Question: I would like to get the average of the top2 per . I need my resulting table to also have .
and come from the table p_coverage.
comes from the table p_risk.
The table p_item is a linking table between p_risk and p_coverage.
The way I thought I should build my query is: create a ranking of within each . Then take the avg top2.
However the ranking doesn't work and give wrong result. My query works if I take columns from ONE table, but as soon as I add joins between them it gives false ranking.
'''
SELECT policyid, limit1, /*pcob,*/ RANK() OVER(PARTITION BY policyid ORDER BY limit1 DESC) AS rn
FROM (SELECT policyid, limit1/*, pc.objectid ASpcob*/
FROM p_risk pr
LEFT JOIN p_item
ON pr.objectid=p_item.riskobjectid
LEFT JOIN p_coverage pc
ON p_item.objectid=pc.insuranceitemid) AS s
) AS SubQueryAlias
GROUP BY
policyid, limit1/*, pcob*/, rn
ORDER BY rn,policyid,limit1 DESC
'''
The table at the end of the picture is what I'd like to have. The first table is the result of the query of Golden Linoff

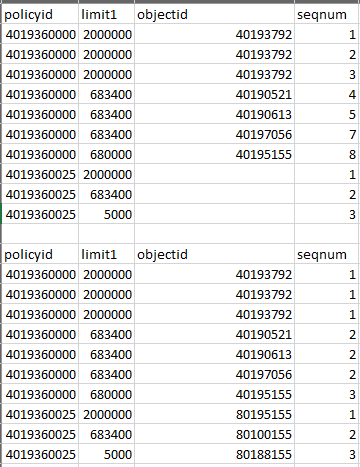
Answer: If I understand correctly, you want the 'ROW_NUMBER()' in the subquery and to aggregate and filter in the outer query:
'''
SELECT policyid, AVG(limit1) as avg_top2_limit1
FROM (SELECT policyid, limit1,
DENSE_RANK() OVER (PARTITION BY policyid ORDER BY limit1 DESC) as seqnum
FROM p_risk pr LEFT JOIN
p_item i
ON pr.objectid = i.riskobjectid LEFT JOIN
p_coverage pc
ON i.objectid = pc.insuranceitemid) AS s
) p
WHERE seqnum <= 2
GROUP BY policyid
'''